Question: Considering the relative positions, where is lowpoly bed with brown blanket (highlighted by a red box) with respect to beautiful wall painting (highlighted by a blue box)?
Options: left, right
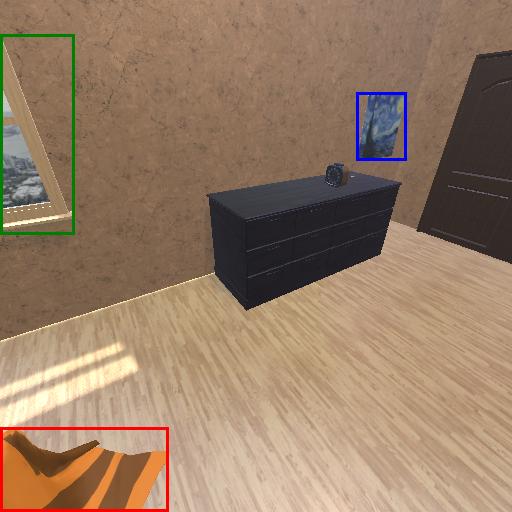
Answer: left